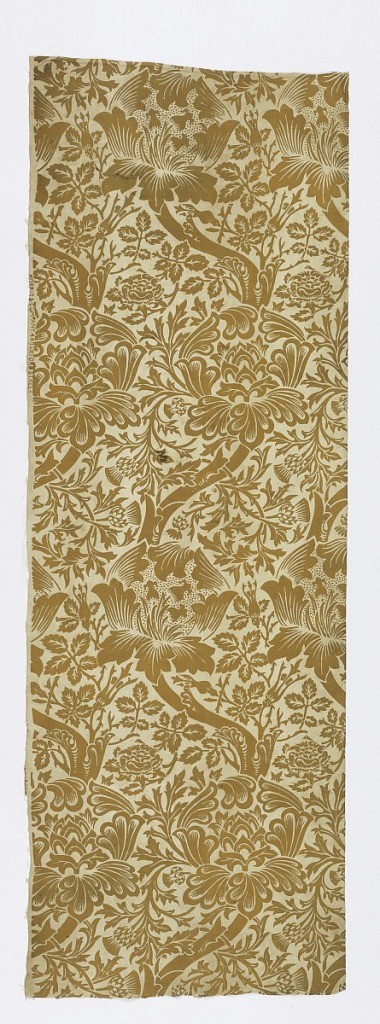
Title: Textile
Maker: Morris & Co., London, England
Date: ca. 1890
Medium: cotton Technique: printed on twill weave
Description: Length of printed cotton with s-shaped central branch with large exotic flowers and small-scale floral fillings. In golden yellow on a white ground.